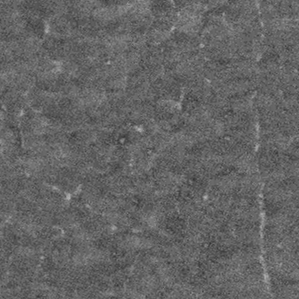
Label: frost